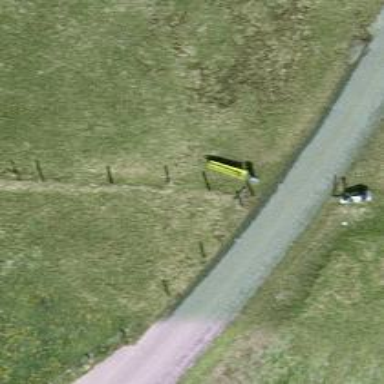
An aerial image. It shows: Bench for seating.